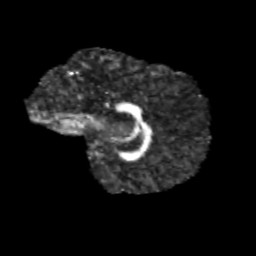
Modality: FA
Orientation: sagittal
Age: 10
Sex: male
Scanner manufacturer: siemens
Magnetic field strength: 3 T
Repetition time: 3.8 s
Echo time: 0.07 s